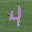
Label: 4